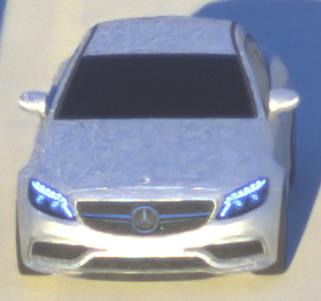
Make: Mercedes-Benz
Model: C 43 AMG
Detailed model: C-Class (205) AMG Limousine
Model produced from: 2016/10
Model produced until: 2018/04
Doors: 4
Color: white
Road condition: dry road
Daytime: sunrise or sunset
Contrast: medium contrast